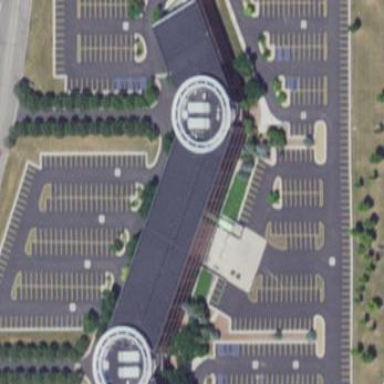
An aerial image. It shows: Office building.